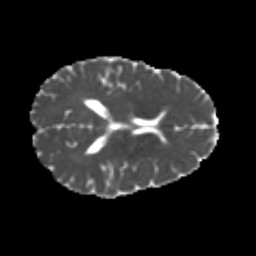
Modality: MD
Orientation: axial
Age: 22
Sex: female
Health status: healthy
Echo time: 0.074 s